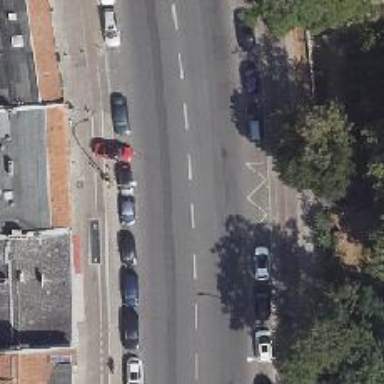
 with parallel parking lanes on both sides."